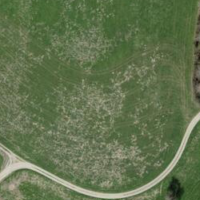
EUNIS habitat code: 52
Species observed at this site:
Plantago major